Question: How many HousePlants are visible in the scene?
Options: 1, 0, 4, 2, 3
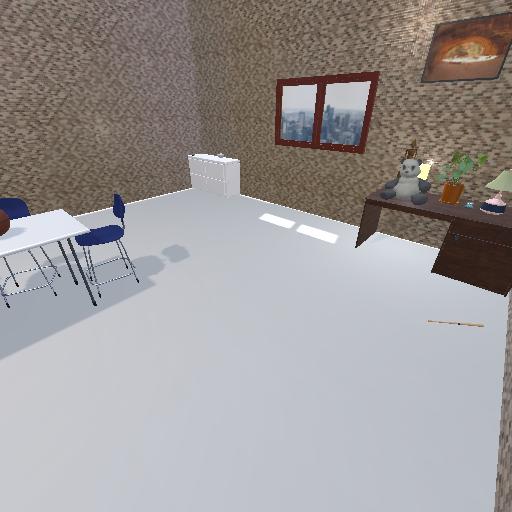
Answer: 1